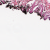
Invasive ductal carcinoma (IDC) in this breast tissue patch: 0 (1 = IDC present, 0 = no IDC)